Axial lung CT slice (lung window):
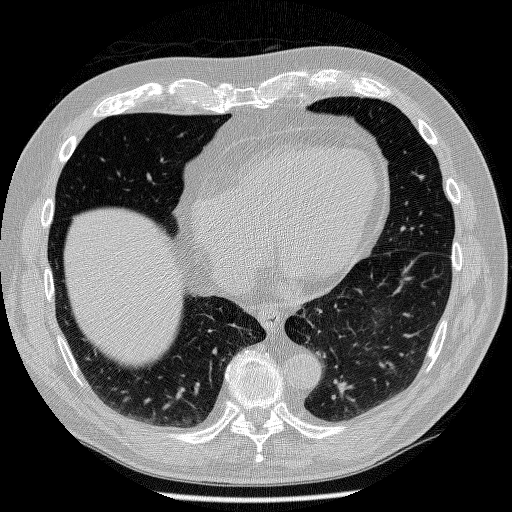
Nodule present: yes
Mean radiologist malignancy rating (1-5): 2.75